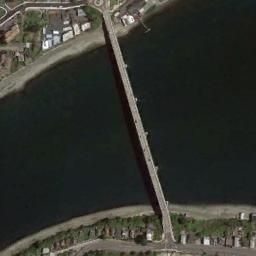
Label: bridge